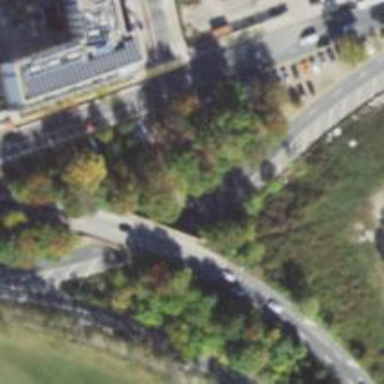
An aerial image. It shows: Trunk highway bridge.